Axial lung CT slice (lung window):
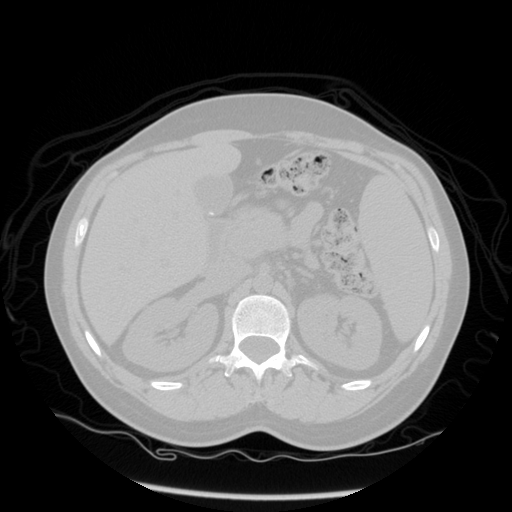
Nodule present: no